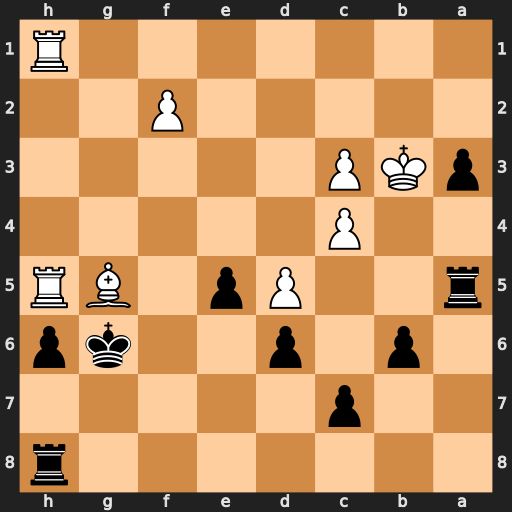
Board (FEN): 7r/2p5/1p1p2kp/r2Pp1BR/2P5/pKP5/5P2/7R
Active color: b
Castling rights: -
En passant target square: -
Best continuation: a2 Rxh6+ Rxh6